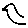
Label: bird